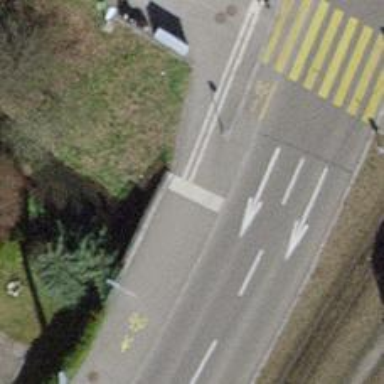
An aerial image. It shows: Asphalt path that serves as sidewalk.